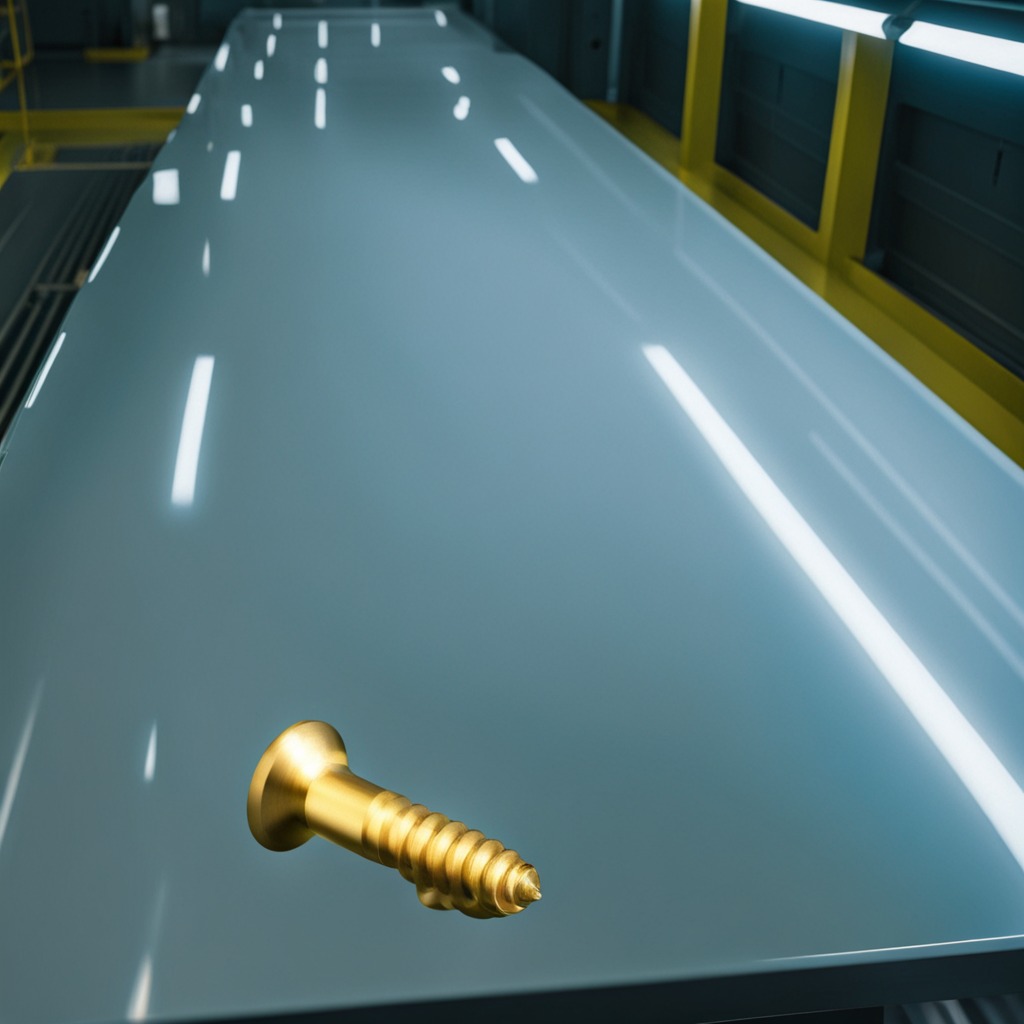
A metal screw is lying on the table in the ship maintenance bay.